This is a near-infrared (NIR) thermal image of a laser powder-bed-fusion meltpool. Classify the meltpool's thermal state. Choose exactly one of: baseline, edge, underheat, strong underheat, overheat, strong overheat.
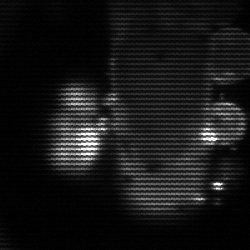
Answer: strong underheat